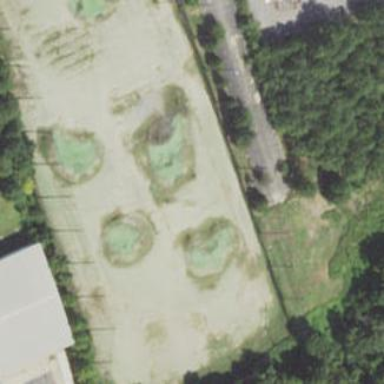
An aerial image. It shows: Driving range for golf practice.